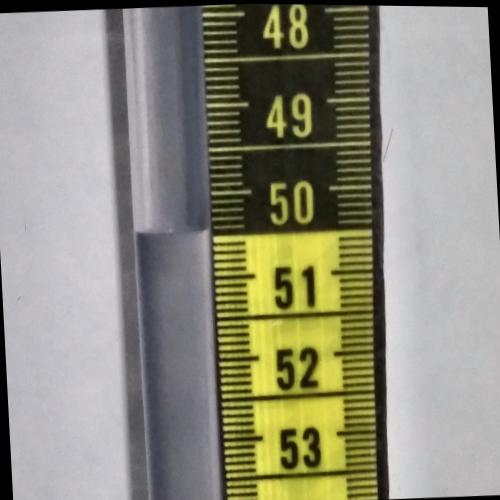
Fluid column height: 50.4 cm